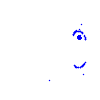
Particle: kaon